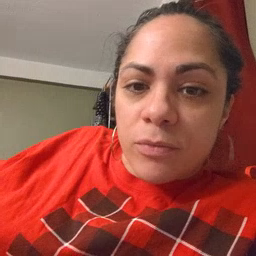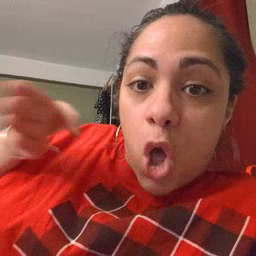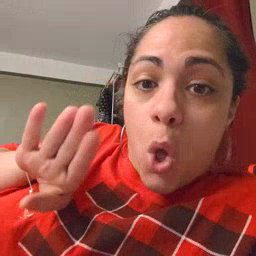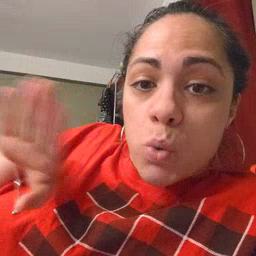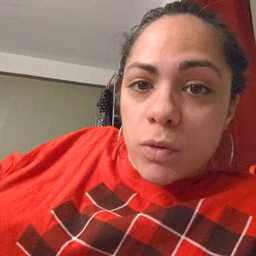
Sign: close